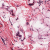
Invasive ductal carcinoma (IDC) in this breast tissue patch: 0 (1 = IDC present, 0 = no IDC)